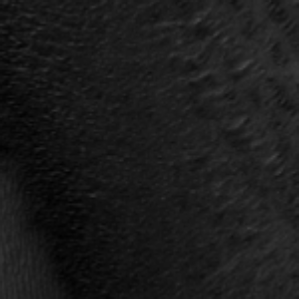
Label: frost